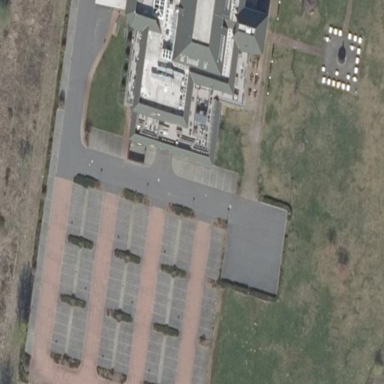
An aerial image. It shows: Parking aisle made of paving stones.